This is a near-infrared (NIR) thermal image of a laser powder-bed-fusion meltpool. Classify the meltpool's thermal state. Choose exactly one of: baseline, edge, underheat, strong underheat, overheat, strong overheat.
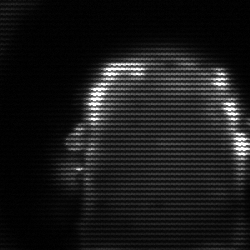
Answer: baseline